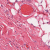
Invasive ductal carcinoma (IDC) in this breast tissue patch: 0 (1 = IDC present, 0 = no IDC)